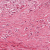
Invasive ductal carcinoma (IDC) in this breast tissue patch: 1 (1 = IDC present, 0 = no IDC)